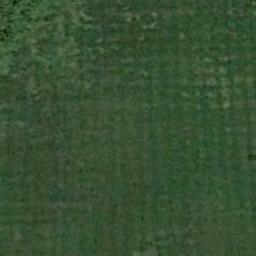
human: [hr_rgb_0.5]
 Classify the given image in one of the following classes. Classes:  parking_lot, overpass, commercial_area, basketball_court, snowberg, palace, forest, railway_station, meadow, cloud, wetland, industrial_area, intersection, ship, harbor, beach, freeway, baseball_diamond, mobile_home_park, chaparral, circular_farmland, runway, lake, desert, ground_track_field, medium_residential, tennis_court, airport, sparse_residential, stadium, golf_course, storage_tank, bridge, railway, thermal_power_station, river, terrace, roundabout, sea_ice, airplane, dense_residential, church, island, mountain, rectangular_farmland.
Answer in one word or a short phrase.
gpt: meadow